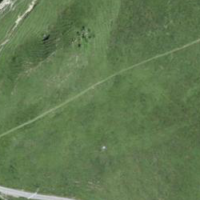
EUNIS habitat code: 24
Species observed at this site:
Selaginella selaginoides